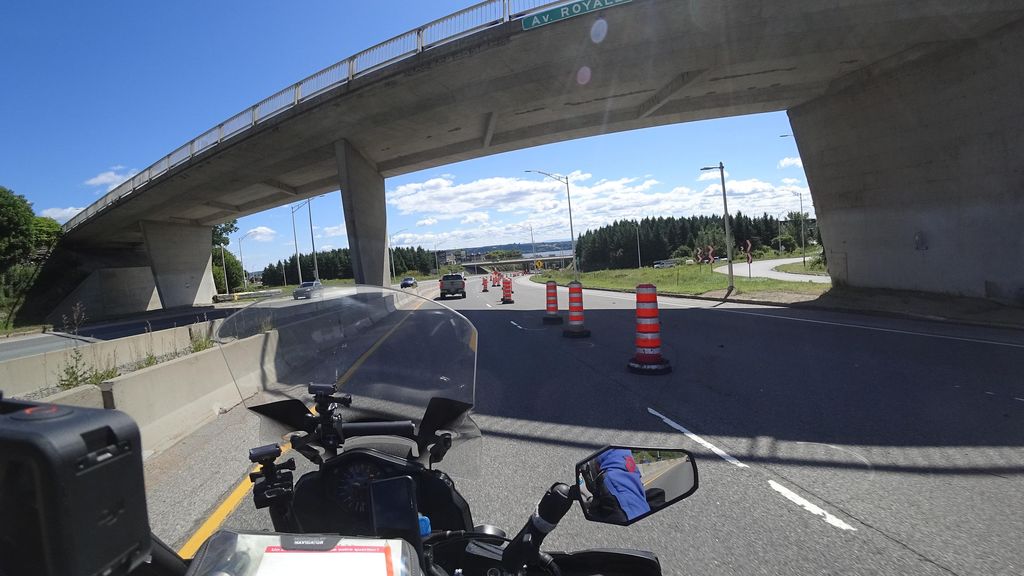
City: quebec_city